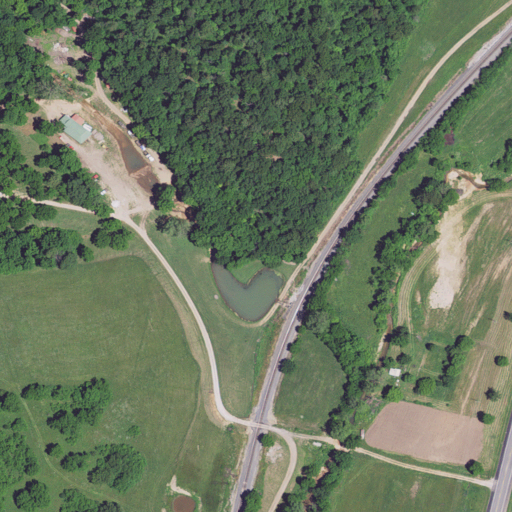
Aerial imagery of valley in Missouri named Twin Springs Hollow containing pasture, deciduous forest, open development, and low intensity development